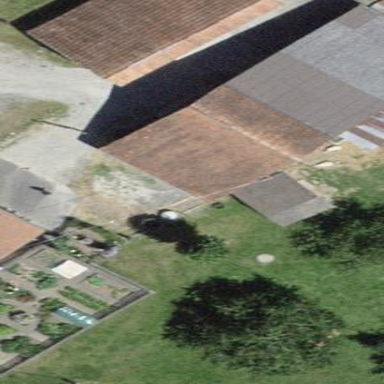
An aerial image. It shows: Rural barn.